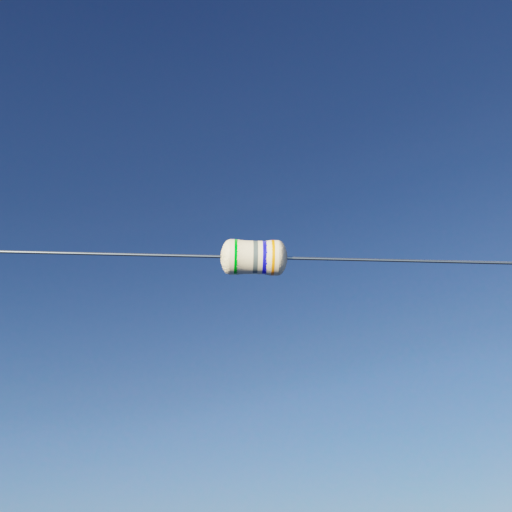
Resistor colour bands (in order): green, gray, blue, orange